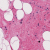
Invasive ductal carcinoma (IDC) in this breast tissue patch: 0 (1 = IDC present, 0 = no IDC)